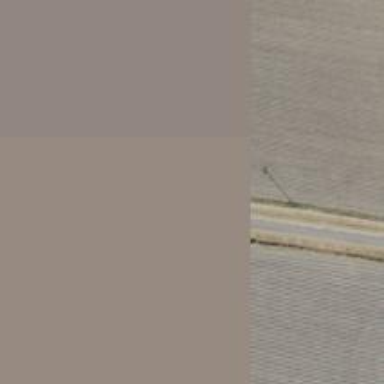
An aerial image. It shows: Power pole.